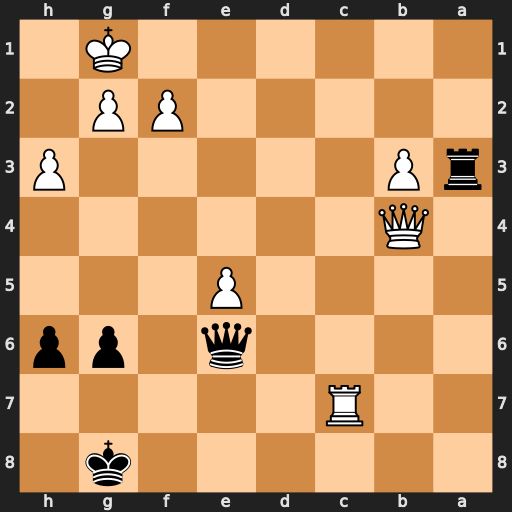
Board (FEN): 6k1/2R5/4q1pp/4P3/1Q6/rP5P/5PP1/6K1
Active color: b
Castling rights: -
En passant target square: -
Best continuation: Ra1+ Rc1 Rxc1+